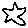
Label: star